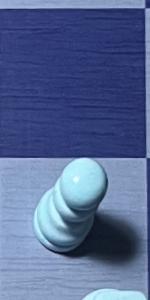
Label: Pawn_White